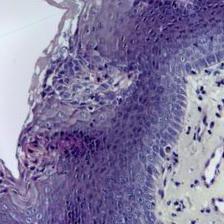
Diagnosis: Normal